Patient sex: M
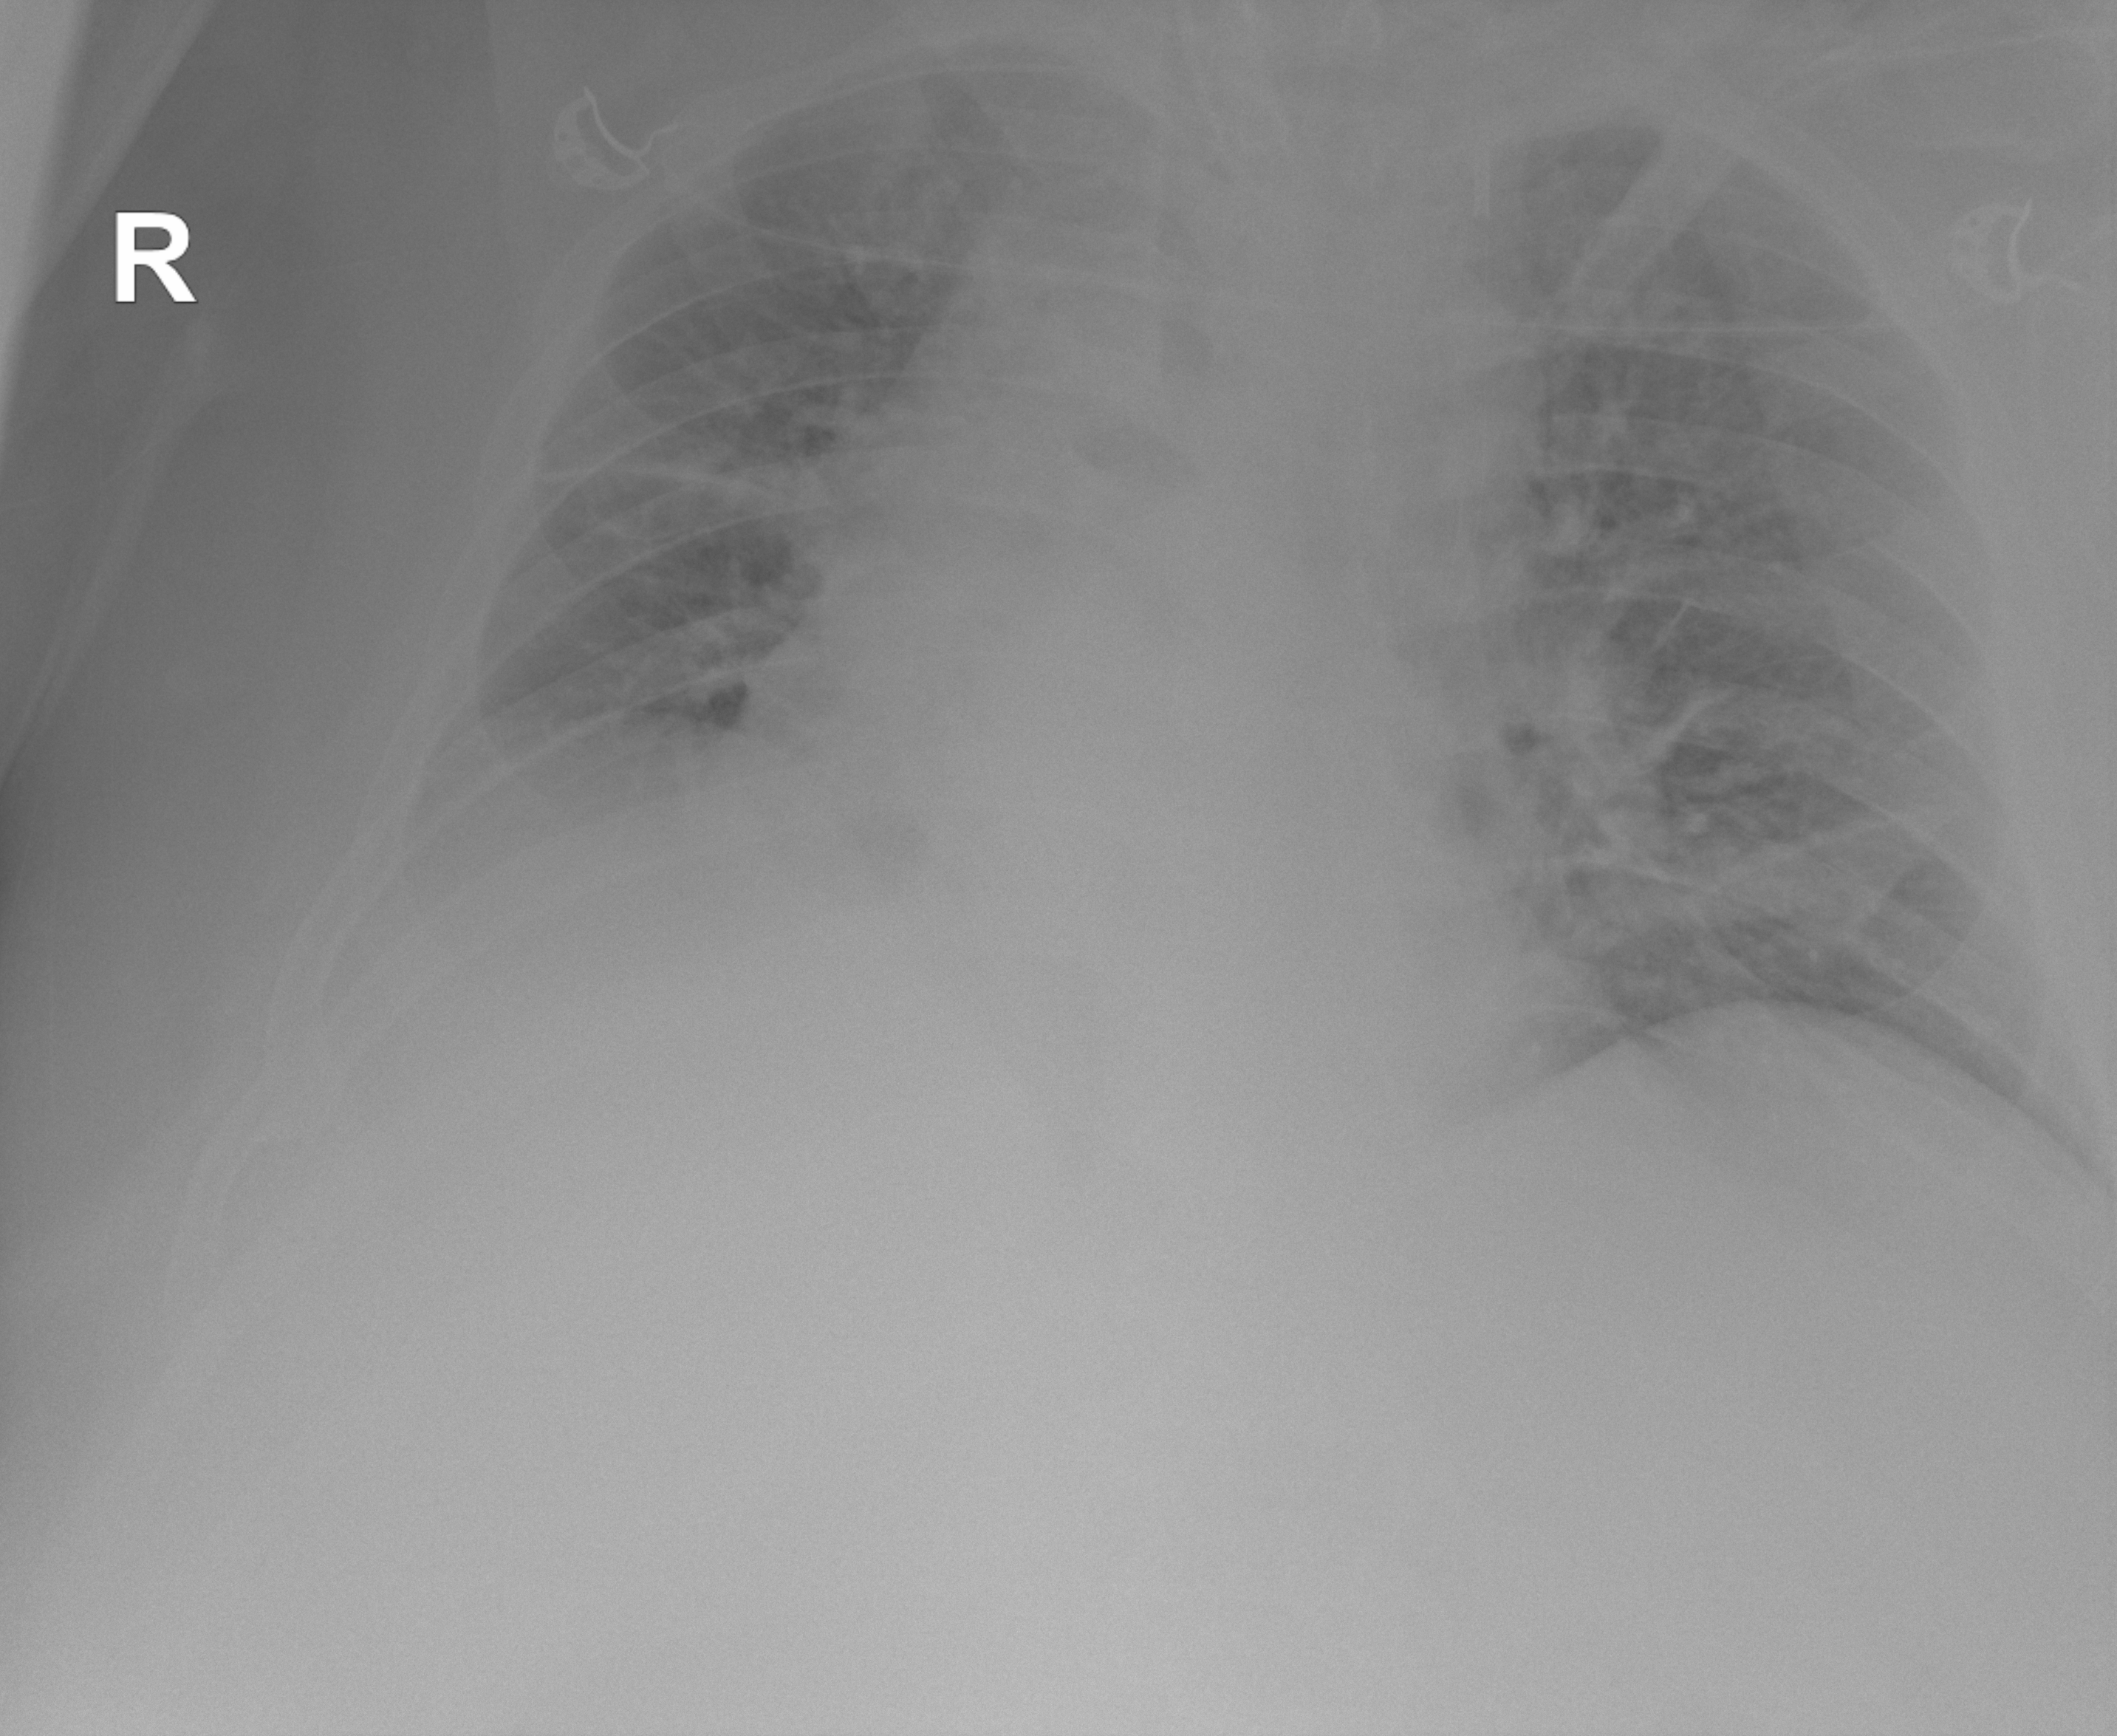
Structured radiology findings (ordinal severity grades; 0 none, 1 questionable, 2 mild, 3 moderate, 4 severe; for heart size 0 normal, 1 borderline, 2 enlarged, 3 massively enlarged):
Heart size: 2
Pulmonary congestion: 2
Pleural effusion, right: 0
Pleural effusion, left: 1
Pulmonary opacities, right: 1
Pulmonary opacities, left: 1
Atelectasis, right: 2
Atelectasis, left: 2